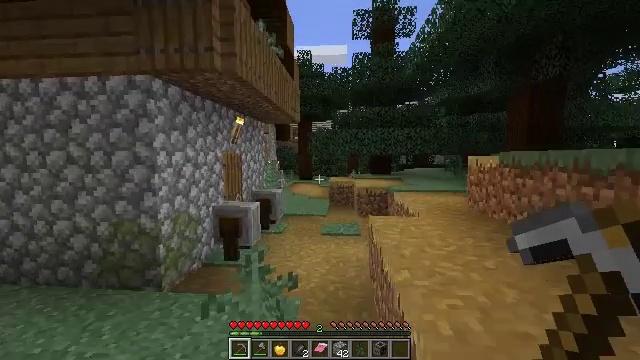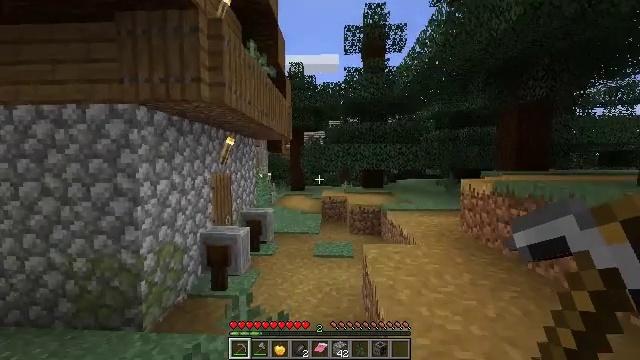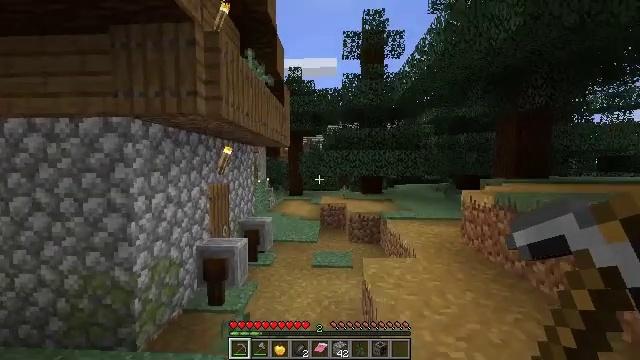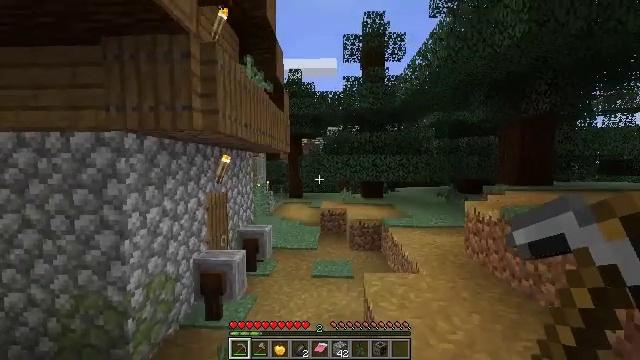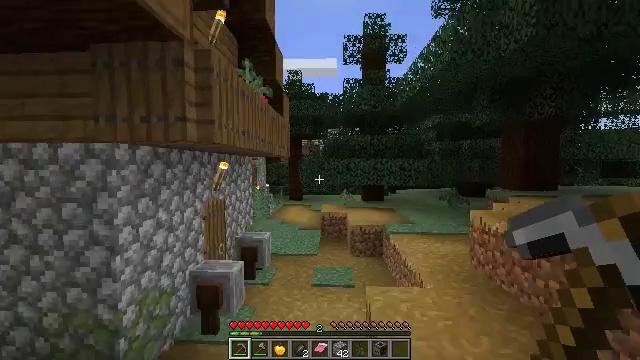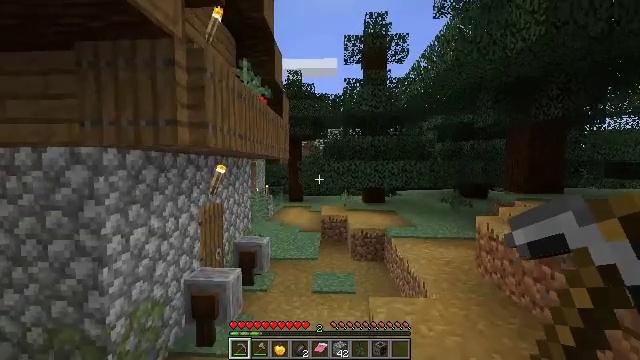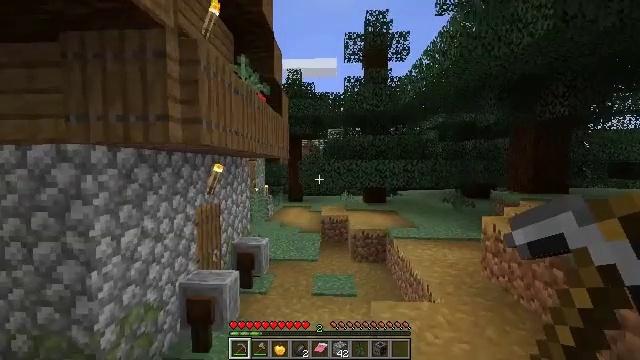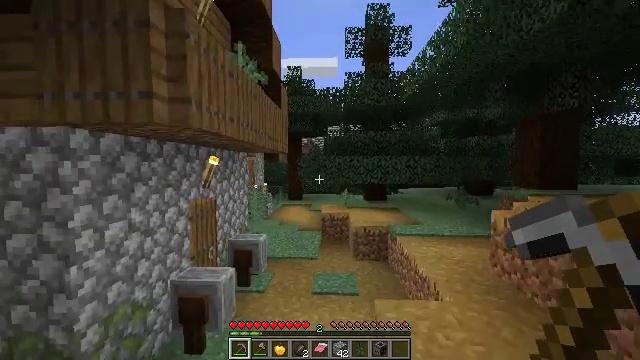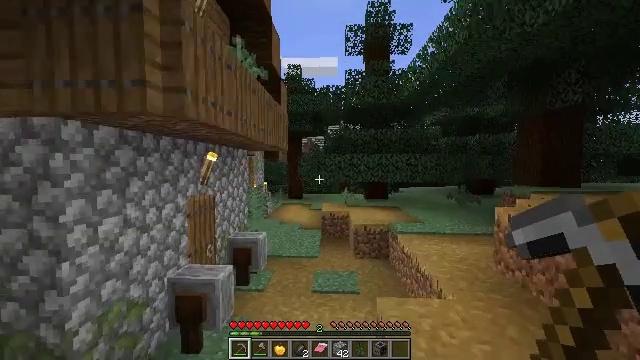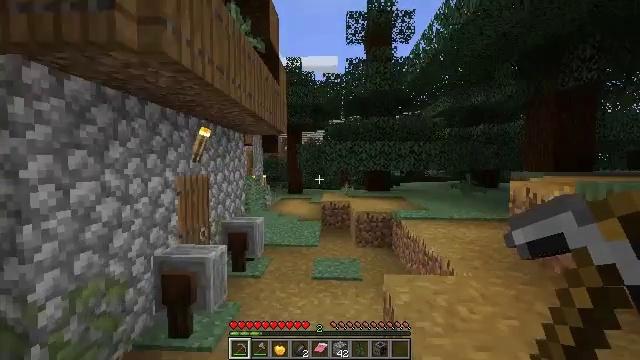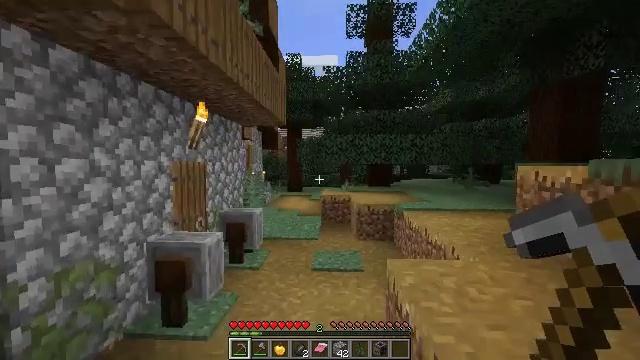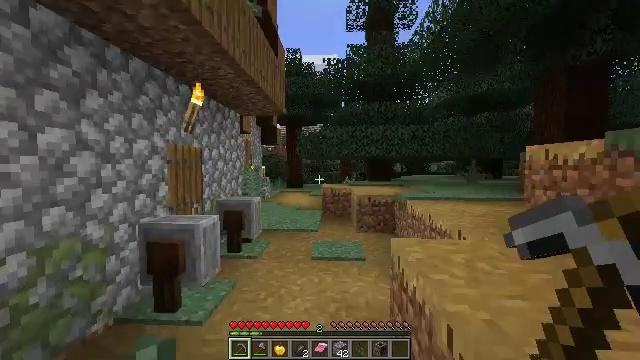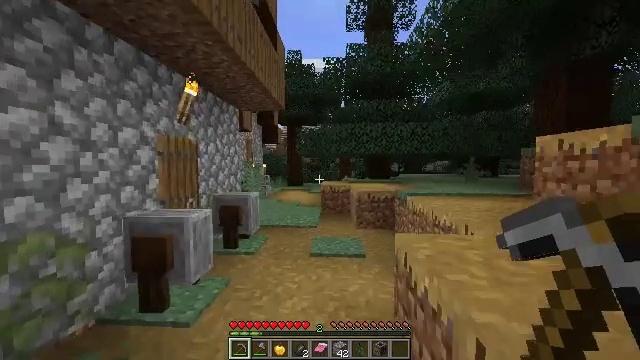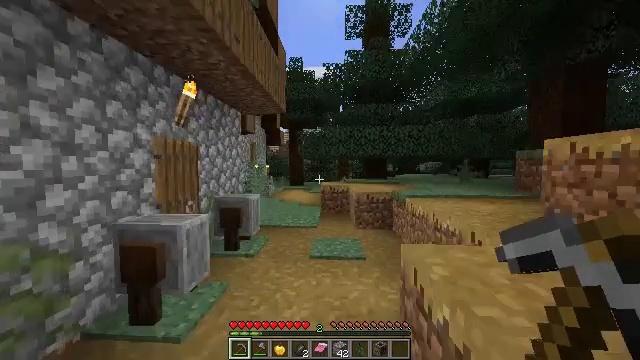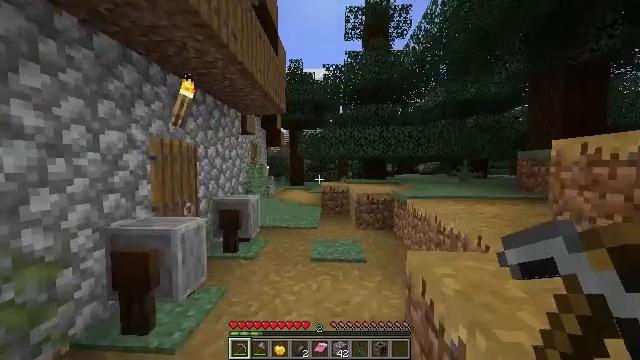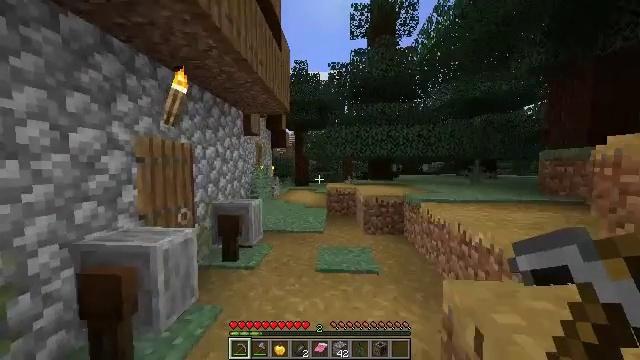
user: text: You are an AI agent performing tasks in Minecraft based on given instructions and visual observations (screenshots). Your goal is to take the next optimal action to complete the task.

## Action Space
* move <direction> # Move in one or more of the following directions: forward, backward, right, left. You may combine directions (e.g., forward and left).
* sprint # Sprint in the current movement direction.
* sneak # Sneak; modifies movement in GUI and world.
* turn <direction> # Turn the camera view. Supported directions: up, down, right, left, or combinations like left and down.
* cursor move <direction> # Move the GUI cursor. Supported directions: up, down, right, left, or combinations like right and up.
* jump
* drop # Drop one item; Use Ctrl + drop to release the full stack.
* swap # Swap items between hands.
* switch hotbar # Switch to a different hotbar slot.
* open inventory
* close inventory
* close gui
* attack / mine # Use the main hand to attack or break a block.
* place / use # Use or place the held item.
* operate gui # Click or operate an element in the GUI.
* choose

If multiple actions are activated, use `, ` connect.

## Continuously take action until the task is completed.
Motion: motion action
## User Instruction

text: Break the chest to retrieve items inside.
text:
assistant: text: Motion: move forward, turn right and up, jump
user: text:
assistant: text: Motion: move forward, jump
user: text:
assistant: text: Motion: move forward, jump
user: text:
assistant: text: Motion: move forward, jump
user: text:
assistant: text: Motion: move forward, jump
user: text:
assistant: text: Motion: move forward, jump
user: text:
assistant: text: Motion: move forward, jump
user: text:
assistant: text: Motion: move forward
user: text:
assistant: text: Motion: move forward
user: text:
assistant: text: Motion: move forward
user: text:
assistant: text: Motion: move forward, sprint
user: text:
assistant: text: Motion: move forward, sprint
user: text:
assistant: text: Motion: move forward, sprint
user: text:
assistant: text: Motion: move forward, sprint
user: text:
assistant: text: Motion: move forward, turn left
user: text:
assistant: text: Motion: move forward and move right, turn left and down
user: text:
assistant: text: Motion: move forward and move right, turn left and down
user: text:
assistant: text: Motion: move forward and move right, turn left and down
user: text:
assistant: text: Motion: move forward and move right, turn left
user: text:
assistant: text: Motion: move forward and move right, turn left
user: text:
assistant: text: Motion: move forward and move right, turn left
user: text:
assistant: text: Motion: move forward and move right, turn left
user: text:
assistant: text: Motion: move forward and move right, turn left
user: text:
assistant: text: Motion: turn left
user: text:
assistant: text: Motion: turn left
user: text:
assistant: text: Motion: turn left
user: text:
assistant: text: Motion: turn left
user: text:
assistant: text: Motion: turn left
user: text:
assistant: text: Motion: turn left
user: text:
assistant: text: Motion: turn left and up